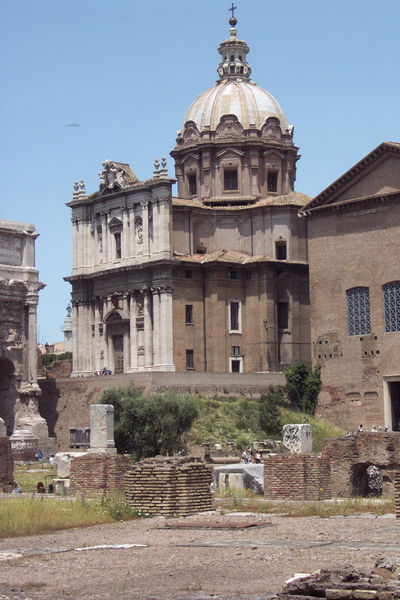
Titel: Forum Romanum: Santi Luca e Martina
Künstler: Pietro da Cortona
Standort: Rom, Forum Romanum (EU - I - Latium)
Schlagwörter: blau, himmel, grün, menschen, stadt, fenster, laterne, marmor, säulen, gebäude, gras, wiese, architektur, barock, stein, steine, hügel, busch, büsche, gitter, kirche, italien, giebel, mauer, ziegel, platz, rundbogen, kuppel, tor, foto, fotografie, ruine, antike, kreuz, ruinen, rom, portal, mauern, portikus, backsteine, ausgrabung, kirchebasilika, kuüüel, hsteine, formun